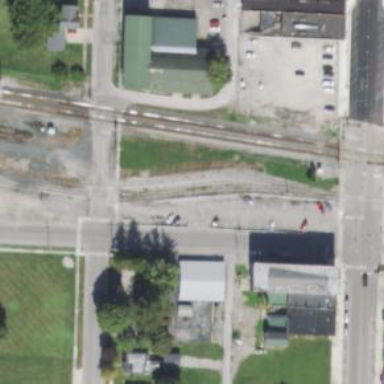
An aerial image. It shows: Railway spur service.